Interaction volume radius: 5 \u00c5
Interaction volume height: 25 \u00c5
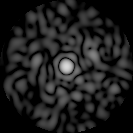
Disorder parameter: 0.8315